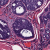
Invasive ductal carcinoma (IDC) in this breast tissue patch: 0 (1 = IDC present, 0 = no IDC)